Question: My website allows user write short stories. I want they can free to format and style text, so I install <URL> to do that. But NicEdit just has 9 default fonts; how to add more?
This is my editor. It use default code with full panel control.

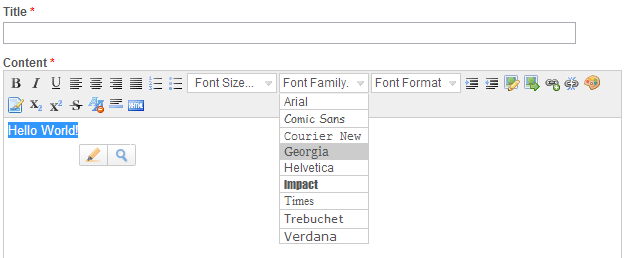
Answer: Very happy, I've added news fonts NicEdit successful. I post answer here, hope it userful for everyone has the same problem.
1.Download font file, save in some folder, in my way is 'css/font'
2.Register in css file: add a css file "CustomFonts.css" has content:
(I use Fugaz One download from Google Font)
'''
@font-face {
font-family: "FugazOne";
src: url('font/FugazOne-Regular.ttf');
src: url('font/FugazOne-Regular.ttf') format('truetype');
font-weight: normal;
font-style: normal;
}
'''
You may change path to font file.
3.Link css file in html form, before add nicEdit.js lib:
'''
<link rel="stylesheet" type="text/css" href="css/customFont.css" />
<script type="text/javascript" src="js/nicEdit/nicEdit_dev.js"></script>
'''
4.Open nicEdit.js and find word "nicEditorFontFamilySelect". You will see a fonts list use in nicEdit, add new font here by font-family register in css:
'''
sel : {'arial' : 'Arial',..., 'FugazOne':'FugazOne'},
'''
5.tada... DONE!
P/s: when show content from database, you must sure webpage had load 'customFont.css'.